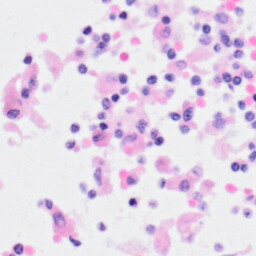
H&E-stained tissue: Kidney